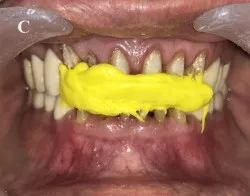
Front side.
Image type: pathology (fish)